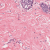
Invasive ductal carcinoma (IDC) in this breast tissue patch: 0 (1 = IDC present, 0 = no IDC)